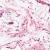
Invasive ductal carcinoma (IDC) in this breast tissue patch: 0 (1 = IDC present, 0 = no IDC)